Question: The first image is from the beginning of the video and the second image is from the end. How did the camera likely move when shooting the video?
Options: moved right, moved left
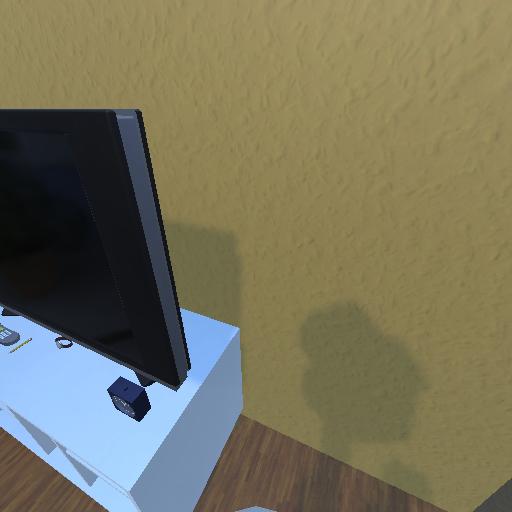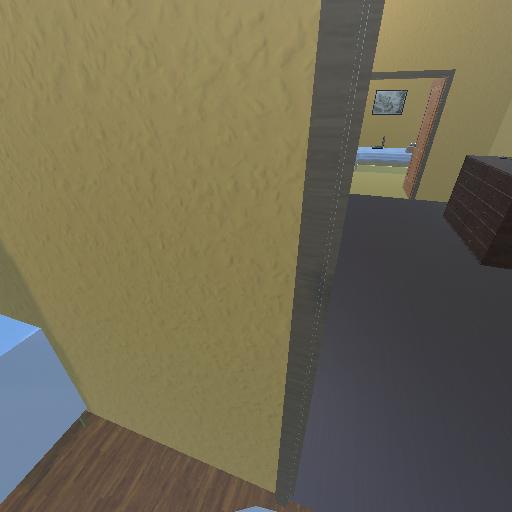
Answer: moved right